Question: I am getting an ajax error, while I am sending the data from the datatable, in order to perform some pre-processing task in the database.

Using Codeingiter, so in controller I am accessing using the $_POST['request], $_POST[''name']. But its now working, I had also tried the $this->input->POST() of CI, but still not working.
Don't know what's wrong with the ajax within the datatable?
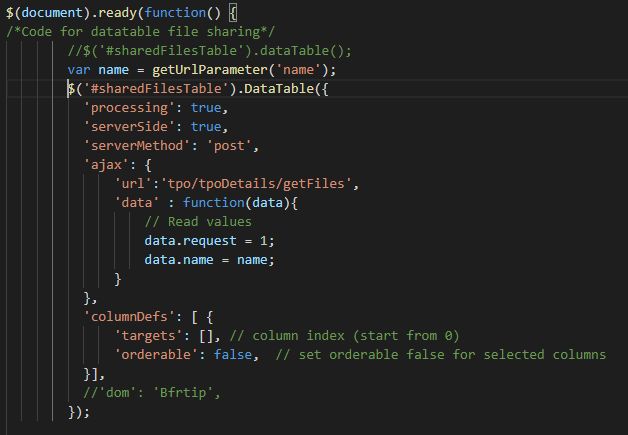
Answer: '$this->input->POST()' should be small letter '$this->input->post()'.